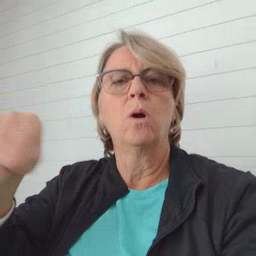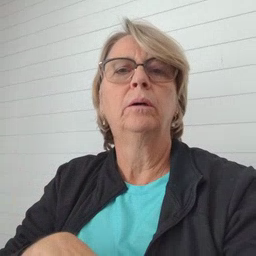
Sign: store